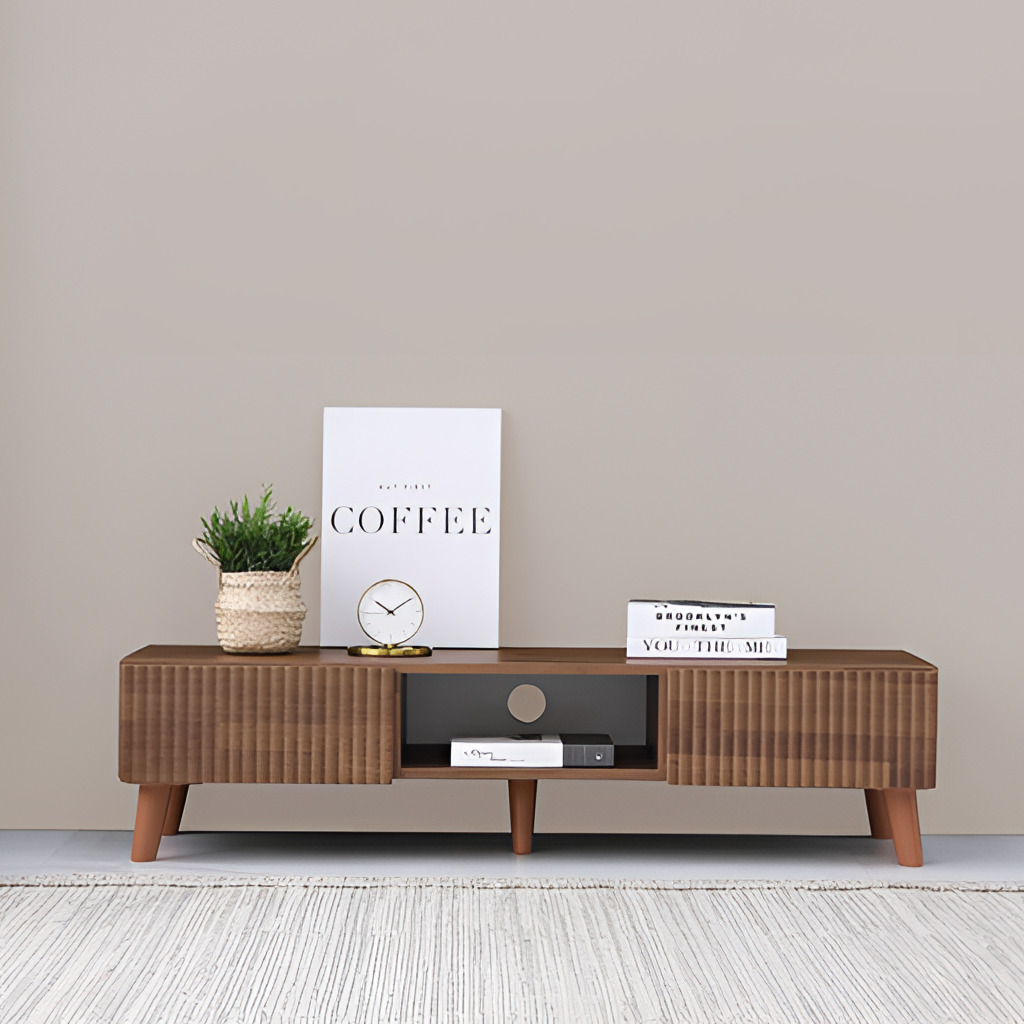
brown wood TV stand, living room, minimalist, paint wallpaper, with solid pattern, tile flooring, with large square pattern